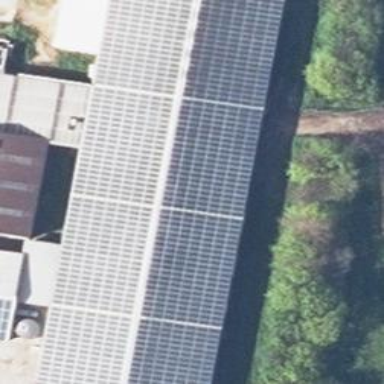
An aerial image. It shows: Solar-powered generator at farm auxiliary building. The generator is small installation using solar photovoltaic panels.